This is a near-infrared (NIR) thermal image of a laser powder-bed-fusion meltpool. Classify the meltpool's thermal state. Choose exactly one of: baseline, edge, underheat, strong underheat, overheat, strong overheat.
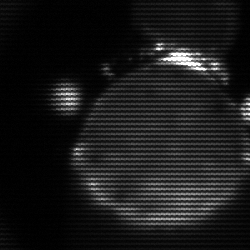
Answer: edge